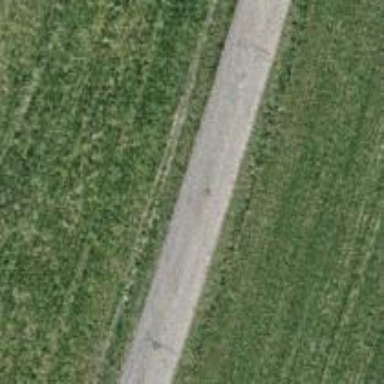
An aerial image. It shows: Unclassified paved road.